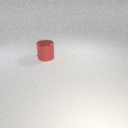
large red metal cylinder